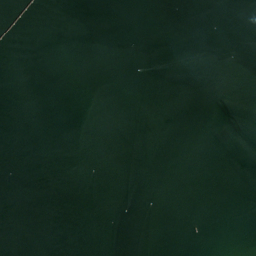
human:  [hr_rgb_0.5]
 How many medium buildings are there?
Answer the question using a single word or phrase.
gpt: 0

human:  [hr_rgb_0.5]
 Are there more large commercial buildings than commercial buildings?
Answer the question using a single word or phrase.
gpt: no

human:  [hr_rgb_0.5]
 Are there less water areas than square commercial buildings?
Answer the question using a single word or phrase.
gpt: no

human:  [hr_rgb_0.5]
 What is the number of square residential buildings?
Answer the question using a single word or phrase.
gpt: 0

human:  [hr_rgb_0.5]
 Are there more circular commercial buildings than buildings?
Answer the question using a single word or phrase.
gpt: no

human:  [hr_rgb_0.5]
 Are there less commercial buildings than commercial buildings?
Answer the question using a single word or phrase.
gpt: no

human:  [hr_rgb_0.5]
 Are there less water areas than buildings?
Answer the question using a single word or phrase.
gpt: yes

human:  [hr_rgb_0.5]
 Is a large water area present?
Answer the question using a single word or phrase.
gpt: yes

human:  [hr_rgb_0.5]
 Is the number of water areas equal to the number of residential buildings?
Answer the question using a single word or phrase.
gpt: no

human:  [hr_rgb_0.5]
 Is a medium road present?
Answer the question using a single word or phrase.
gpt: no

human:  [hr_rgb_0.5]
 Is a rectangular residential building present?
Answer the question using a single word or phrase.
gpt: no

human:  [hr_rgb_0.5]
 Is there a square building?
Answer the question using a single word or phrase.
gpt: no

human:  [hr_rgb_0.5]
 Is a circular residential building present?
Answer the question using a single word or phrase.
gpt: no

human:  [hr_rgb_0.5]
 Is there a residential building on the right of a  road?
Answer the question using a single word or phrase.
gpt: yes

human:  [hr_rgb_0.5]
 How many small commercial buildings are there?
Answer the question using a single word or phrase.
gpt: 0

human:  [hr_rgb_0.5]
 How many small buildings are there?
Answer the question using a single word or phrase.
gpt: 6

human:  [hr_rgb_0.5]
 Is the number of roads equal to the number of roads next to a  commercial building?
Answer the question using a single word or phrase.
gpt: no

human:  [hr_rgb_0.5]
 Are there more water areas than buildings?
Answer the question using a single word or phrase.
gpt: no

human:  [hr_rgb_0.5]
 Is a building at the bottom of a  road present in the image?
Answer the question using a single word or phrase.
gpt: no

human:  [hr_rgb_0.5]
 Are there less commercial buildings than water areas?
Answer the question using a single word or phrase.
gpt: yes

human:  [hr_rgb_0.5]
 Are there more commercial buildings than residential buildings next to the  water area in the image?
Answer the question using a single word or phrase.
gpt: no

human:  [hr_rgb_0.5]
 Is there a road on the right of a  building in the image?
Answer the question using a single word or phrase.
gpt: no

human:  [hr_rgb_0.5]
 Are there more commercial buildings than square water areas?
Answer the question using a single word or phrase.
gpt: no

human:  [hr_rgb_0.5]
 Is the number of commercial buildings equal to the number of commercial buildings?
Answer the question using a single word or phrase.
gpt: yes

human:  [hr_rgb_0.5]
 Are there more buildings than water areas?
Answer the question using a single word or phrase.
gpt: yes

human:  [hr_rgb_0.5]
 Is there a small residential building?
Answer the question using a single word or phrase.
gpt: yes

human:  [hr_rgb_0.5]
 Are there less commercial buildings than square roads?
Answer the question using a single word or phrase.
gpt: no

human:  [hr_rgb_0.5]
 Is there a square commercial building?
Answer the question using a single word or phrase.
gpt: no

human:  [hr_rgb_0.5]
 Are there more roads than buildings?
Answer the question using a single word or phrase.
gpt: no

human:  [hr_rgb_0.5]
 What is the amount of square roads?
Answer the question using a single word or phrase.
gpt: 0

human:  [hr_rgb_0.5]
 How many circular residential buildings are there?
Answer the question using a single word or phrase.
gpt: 0

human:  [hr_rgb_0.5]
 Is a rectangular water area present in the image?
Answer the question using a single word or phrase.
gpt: no

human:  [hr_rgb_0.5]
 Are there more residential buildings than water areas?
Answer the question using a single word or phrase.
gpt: yes

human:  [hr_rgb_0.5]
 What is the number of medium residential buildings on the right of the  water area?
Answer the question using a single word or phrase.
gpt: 0

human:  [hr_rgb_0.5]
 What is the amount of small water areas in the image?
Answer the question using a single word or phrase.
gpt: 0

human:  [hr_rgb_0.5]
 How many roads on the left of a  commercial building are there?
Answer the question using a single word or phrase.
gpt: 0